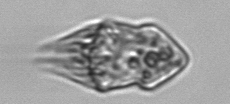
Label: Strombidium_inclinatum